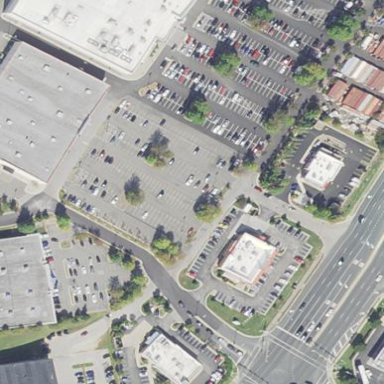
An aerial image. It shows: Retail area.